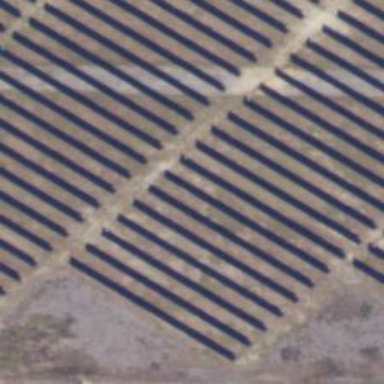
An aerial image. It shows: Solar power generator using photovoltaic panels.